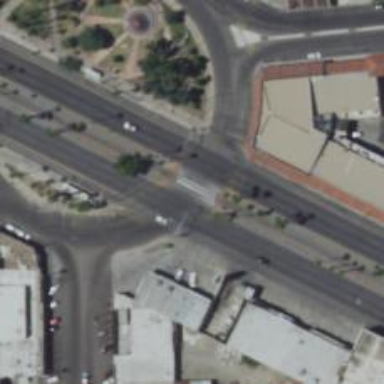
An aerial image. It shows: Secondary road with asphalt surface. The road intersects at circular junction.